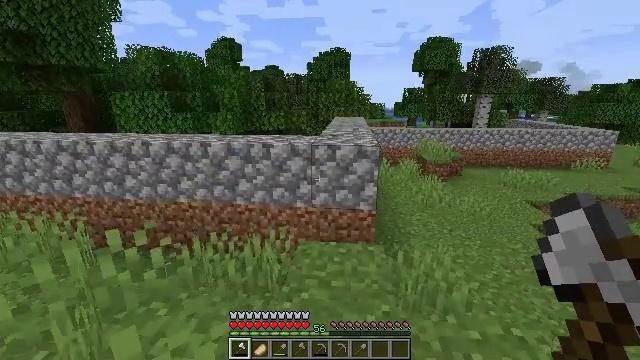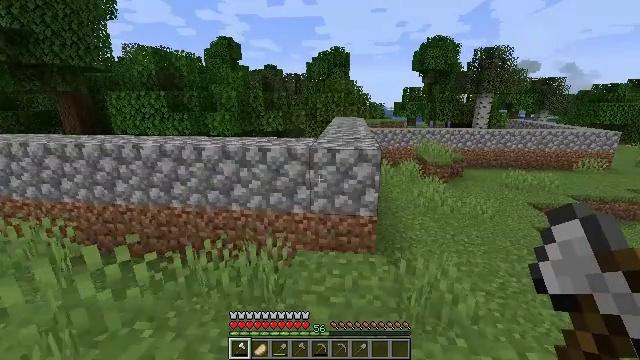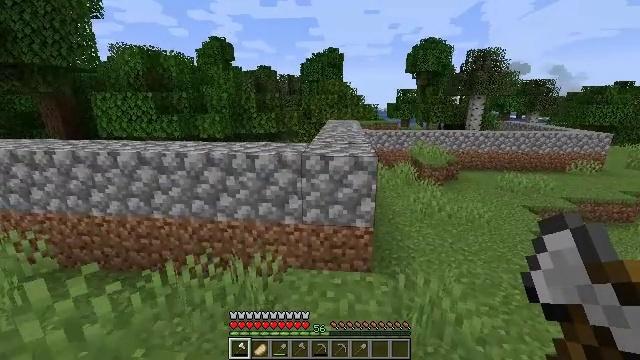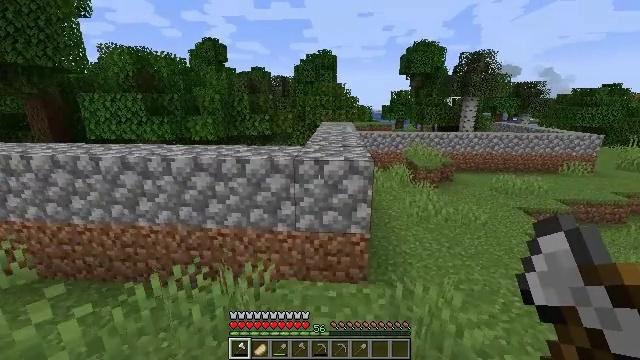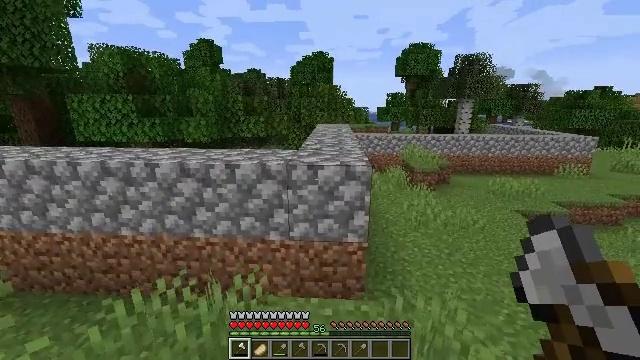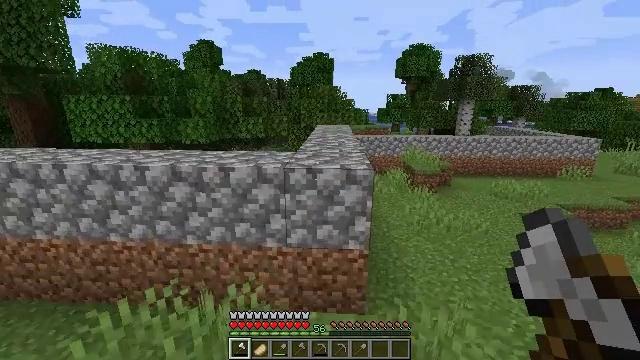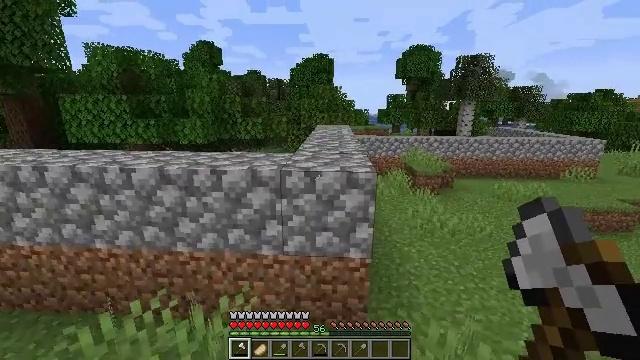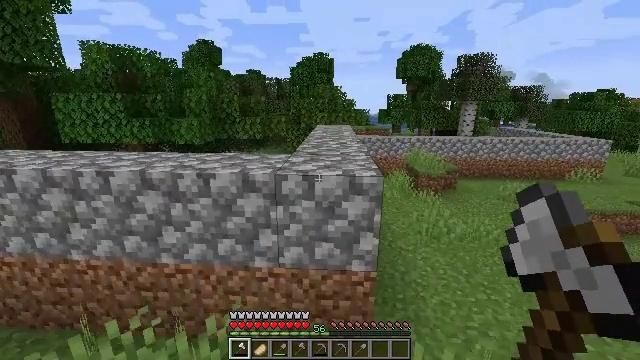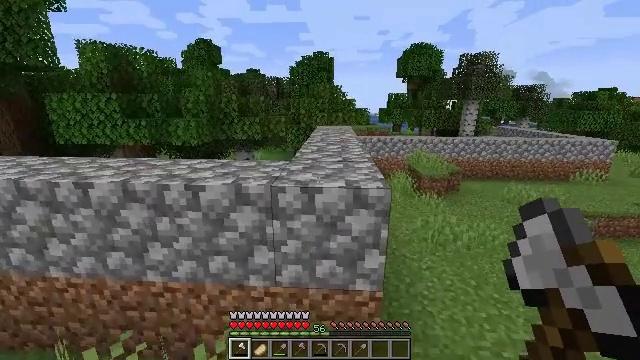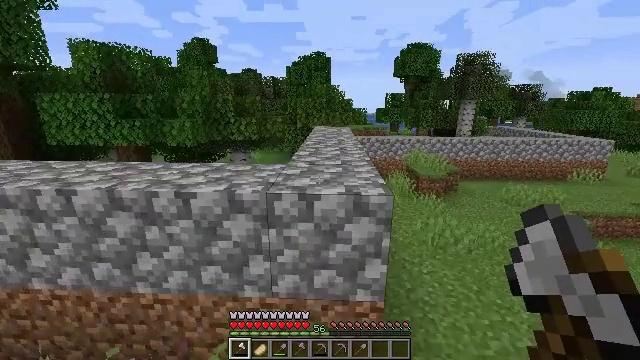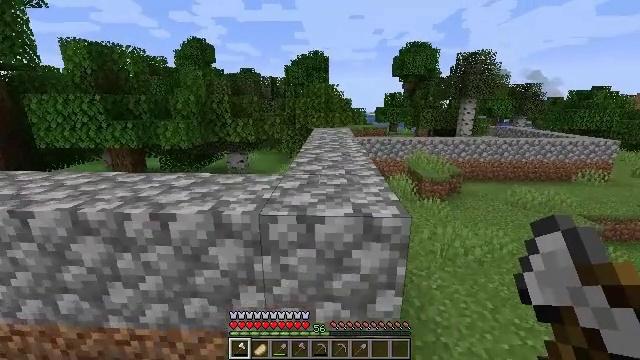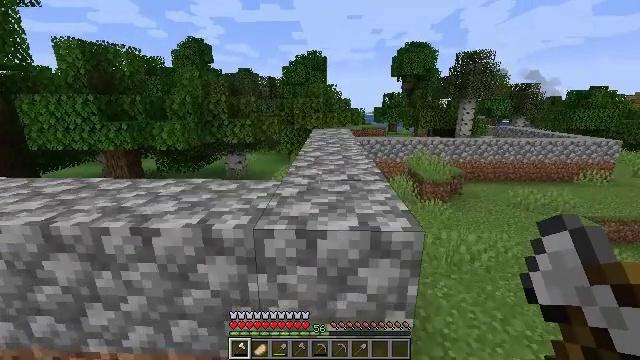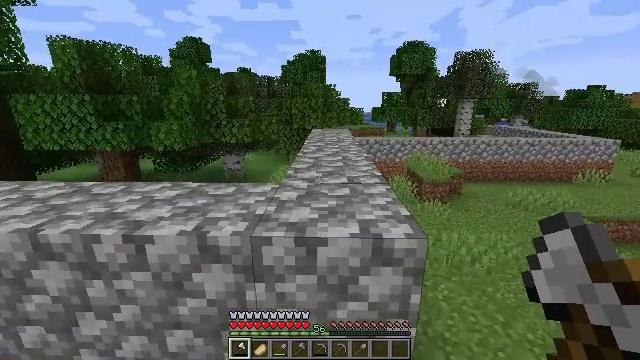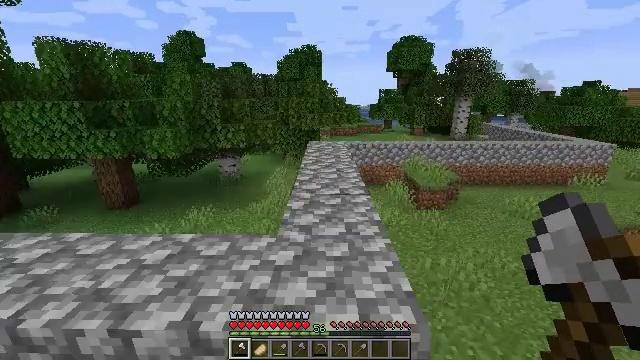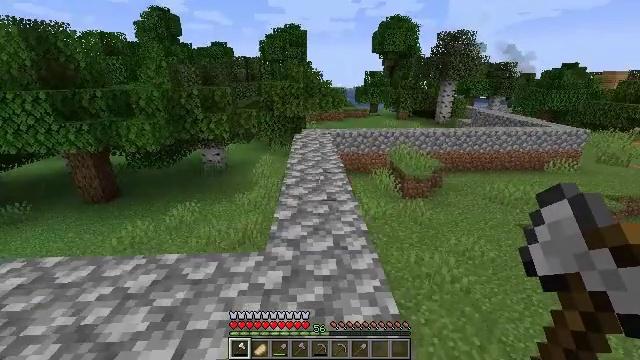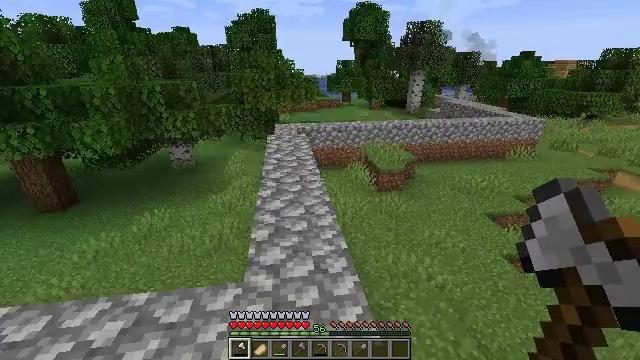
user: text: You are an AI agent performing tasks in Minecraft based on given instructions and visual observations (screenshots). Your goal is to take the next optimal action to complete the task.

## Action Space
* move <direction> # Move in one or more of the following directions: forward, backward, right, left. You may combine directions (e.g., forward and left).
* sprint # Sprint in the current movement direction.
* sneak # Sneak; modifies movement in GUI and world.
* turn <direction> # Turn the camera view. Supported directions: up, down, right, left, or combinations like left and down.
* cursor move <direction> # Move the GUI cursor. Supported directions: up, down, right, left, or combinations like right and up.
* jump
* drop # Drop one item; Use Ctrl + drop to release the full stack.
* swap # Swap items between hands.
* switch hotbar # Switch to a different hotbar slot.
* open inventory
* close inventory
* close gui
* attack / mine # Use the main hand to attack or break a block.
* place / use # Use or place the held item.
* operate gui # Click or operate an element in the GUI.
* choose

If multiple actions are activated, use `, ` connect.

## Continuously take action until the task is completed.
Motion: motion action
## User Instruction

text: Mine the clay from the riverbed.
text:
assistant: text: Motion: move forward
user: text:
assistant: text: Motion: move forward, turn right
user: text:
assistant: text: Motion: move forward, turn right
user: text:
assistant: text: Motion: move forward
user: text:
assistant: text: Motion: move forward
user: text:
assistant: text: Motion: move forward
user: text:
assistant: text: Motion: move forward
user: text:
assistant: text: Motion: move forward
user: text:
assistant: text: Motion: move forward
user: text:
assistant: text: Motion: move forward
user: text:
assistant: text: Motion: move forward
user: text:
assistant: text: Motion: move forward, jump
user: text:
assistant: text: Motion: move forward, turn down, jump
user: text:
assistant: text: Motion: move forward, turn right and down, jump
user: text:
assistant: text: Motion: move forward, turn right and down, jump
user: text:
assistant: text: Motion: move forward, turn right
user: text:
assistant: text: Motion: move forward, turn right
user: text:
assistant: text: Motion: no_op
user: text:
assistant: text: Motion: no_op
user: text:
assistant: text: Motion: turn right
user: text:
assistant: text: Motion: turn right and up
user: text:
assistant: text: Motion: turn right and down
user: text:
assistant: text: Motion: turn right and down
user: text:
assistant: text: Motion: turn right
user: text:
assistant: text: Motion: move forward, turn up
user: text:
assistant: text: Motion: move forward
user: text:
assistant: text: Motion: move forward and move right
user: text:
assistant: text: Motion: move forward and move right
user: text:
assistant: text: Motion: move forward and move right
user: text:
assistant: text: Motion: move forward and move right, turn left